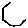
Label: hexagon